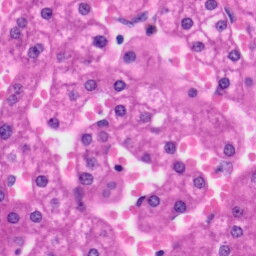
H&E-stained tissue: Liver